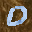
Label: 0